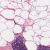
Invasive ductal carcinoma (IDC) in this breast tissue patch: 0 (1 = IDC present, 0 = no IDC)